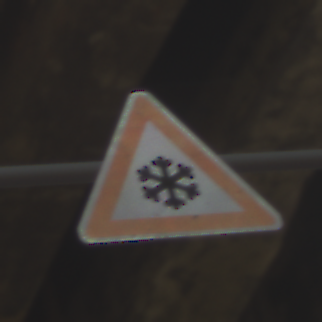
Verkehrszeichen: SchneeOderEisglaette
Umgebung: Roofed, Beach
Tageszeit: Midday
Wetter: Overcast
Licht: Natural
Jahreszeit: NotSpecified
Kontrast: LowContrast